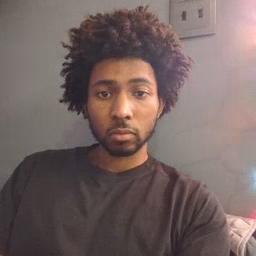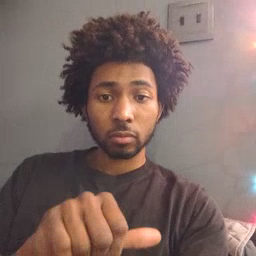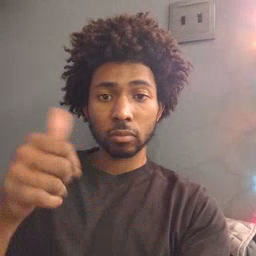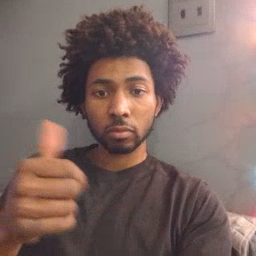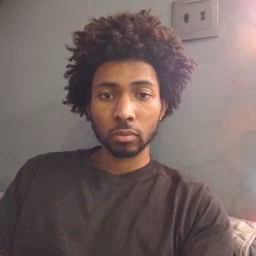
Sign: another